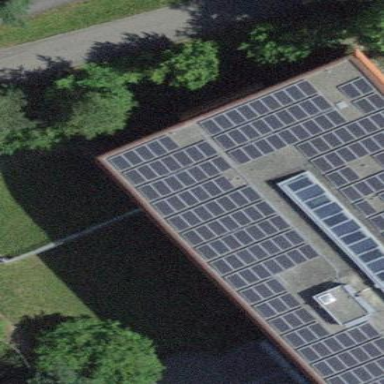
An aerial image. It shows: Solar power generator using photovoltaic panels.